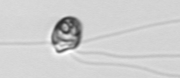
Label: flagellate_morphotype1